Question: In my project I selected 'Theme.AppCompat.Light.NoActionBar' as the base theme, but in the Android Studio layout editor preview, it is showing a white toolbar with the activity name like this screenshot

This the style declared in 'styles.xml'
'''
<style name="AppTheme.Base" parent="Theme.AppCompat.Light.NoActionBar">
<item name="colorPrimary">@color/primary</item>
<item name="colorPrimaryDark">@color/primary_dark</item>
<item name="colorAccent">@color/accent</item>
</style>
'''
But in the emulator it is not showing the toolbar. Anyone know why it is showing like this or a way to fix this.
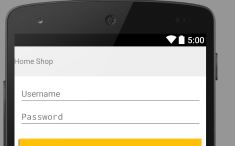
Answer: Don't know, it can be considered as answer. But this is how i fixed it. It happened after i updated sdk to v22. Change the version of device shown in preview from 22 to 21.